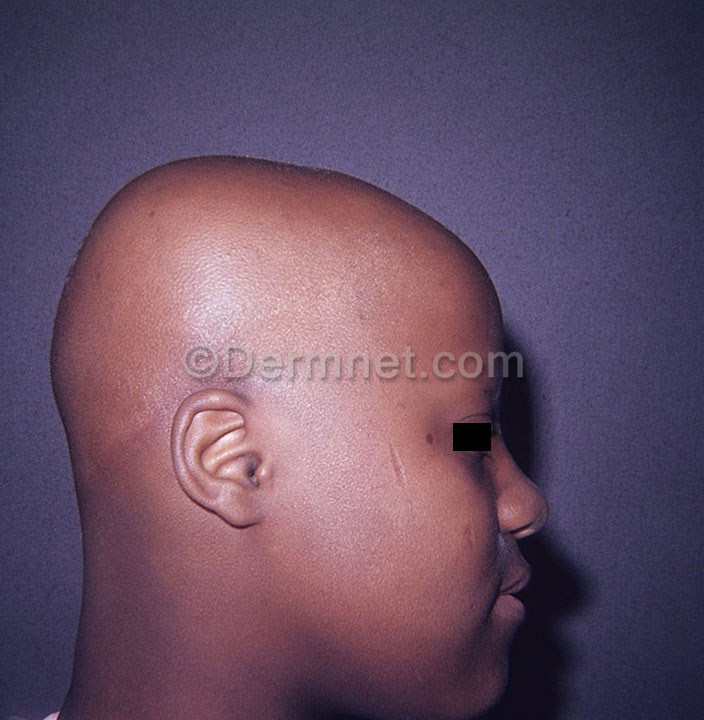
Disease: Hair Loss Photos Alopecia and other Hair Diseases